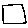
Label: square